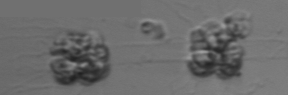
Label: Leptocylindrus_mediterraneus